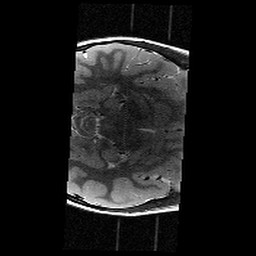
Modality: T2w
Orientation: axial
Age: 9
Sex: female
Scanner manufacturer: siemens
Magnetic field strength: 3 T
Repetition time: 9.23 s
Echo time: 0.067 s